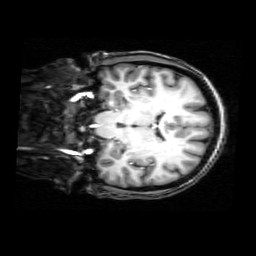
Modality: T1w
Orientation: coronal
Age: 25
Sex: female
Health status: healthy
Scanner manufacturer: philips
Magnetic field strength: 3 T
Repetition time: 0.008 s
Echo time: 0.0037 s